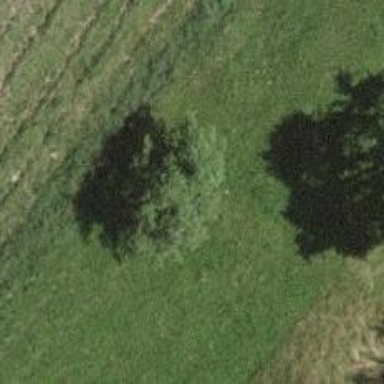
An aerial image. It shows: Beautiful tree in nature.